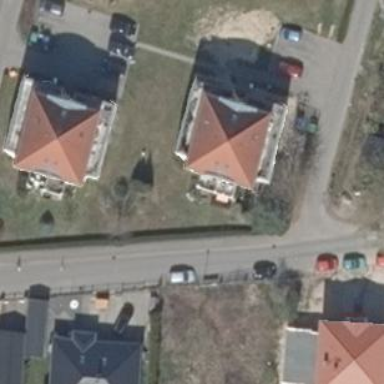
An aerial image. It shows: View of apartment building.